Question: We've implemented AppFabric Windows Server Cache for our web application. Initially, we were able to use the cache without any issues. We then increased traffic roughly 100 fold, and began experiencing intermittent exceptions. The exceptions occur roughly once per 2 days, for about a minute at a time.
Our configuration:
- - - - - - - - - - <URL>
The errors in the order that they occur (the exceptions are occur for during the 1 minute period):
- System.Net.Sockets.SocketException : An existing connection was forcibly closed by the remote host
Microsoft.ApplicationServer.Caching.DataCacheException: 'ErrorCode<ERRCA0016>:SubStatus<ES0001>:The connection was terminated, possibly due to server or network problems or serialized Object size is greater than MaxBufferSize on server. Result of the request is unknown. ---> System.ServiceModel.CommunicationException: The socket connection was aborted. This could be caused by an error processing your message or a receive timeout being exceeded by the remote host, or an underlying network resource issue. Local socket timeout was '00:15:00'. ---> System.Net.Sockets.SocketException: An existing connection was forcibly closed by the remote host --- End of inner exception stack trace --- at System.Runtime.AsyncResult.End<URL>'- Microsoft.ApplicationServer.Caching.DataCacheException:
'ErrorCode<ERRCA0017>:SubStatus<ES0006>:There is a temporary failure. Please retry later. (One or more specified cache servers are unavailable, which could be caused by busy network or servers. For on-premises cache clusters, also verify the following conditions. Ensure that security permission has been granted for this client account, and check that the AppFabric Caching Service is allowed through the firewall on all cache hosts. Also the MaxBufferSize on the server must be greater than or equal to the serialized object size sent from the client.) at Microsoft.ApplicationServer.Caching.DataCache.ThrowException(ResponseBody respBody) at Microsoft.ApplicationServer.Caching.DataCache.GetNextBatch(String region, DataCacheTag<URL>'- Microsoft.ApplicationServer.Caching.DataCacheException:
'ErrorCode<ERRCA0018>:SubStatus<ES0001>:The request timed out. at Microsoft.ApplicationServer.Caching.DataCache.ThrowException(ResponseBody respBody) at Microsoft.ApplicationServer.Caching.DataCache.GetNextBatch(String region, DataCacheTag<URL>'
We have also created a tracelog session on the caching server to capture more information to diagnose the issue - any suggestions on how to analyze this would be appreciated (I can make this available if need be).
We also monitored various AppFabric, CLR, and Network performance counters, below is a screenshot of the event as it occurs:

Thanks in advance for any thoughts or advice you can share on resolving this issue.
## UPDATE 1
The following are the exceptions occurring continuously on the AppFabric Caching during the intermittent errors (abstracted from tracelogs) :
- 'System.ServiceModel.CommunicationException: The socket connection was aborted because an asynchronous send to the socket did not complete within the allotted timeout of 00:00:00.<PHONE>. The time allotted to this operation may have been a portion of a longer timeout. ---> System.ObjectDisposedException: The socket connection has been disposed. Object name: 'System.ServiceModel.Channels.SocketConnection'. --- End of inner exception stack trace --- at System.ServiceModel.Channels.SocketConnection.ThrowIfNotOpen() at System.ServiceModel.Channels.SocketConnection.BeginRead(Int32 offset, Int32 size, TimeSpan timeout, WaitCallback callback, Object state) at System.ServiceModel.Channels.SessionConnectionReader.BeginReceive(TimeSpan timeout, WaitCallback callback, Object state) at System.ServiceModel.Channels.SynchronizedMessageSource.ReceiveAsyncResult.PerformOperation(TimeSpan timeout) at System.ServiceModel.Channels.SynchronizedMessageSource.SynchronizedAsyncResult'1..ctor(SynchronizedMessageSource syncSource, TimeSpan timeout, AsyncCallback callback, Object state) at System.ServiceModel.Channels.FramingDuplexSessionChannel.BeginReceive(TimeSpan timeout, AsyncCallback callback, Object state) at Microsoft.ApplicationServer.Caching.WcfServerChannel.CompleteProcessing(IAsyncResult result)'- 'System.ServiceModel.CommunicationObjectAbortedException: The communication object, System.ServiceModel.Channels.ServerSessionPreambleConnectionReader+ServerFramingDuplexSessionChannel, cannot be used for communication because it has been Aborted. at System.Runtime.AsyncResult.End<URL>'
## UPDATE 2
After another day of troubleshooting we took the following actions which produced some improvement:
1. Based on this and this we increased maxConnectionsToServer to 3. As a result we gained 50% more client requests/sec as recorded by the AppFabric Caching:Cache perf counter, but the intermittent errors did not stop occuring
2. We increased the maxBufferSize and maxBufferPoolSize to <PHONE> (int32.max) on the Cache Server configuration. So far we are able to handle 300x traffic volume w/o errors. We will continue to increase traffic volume and monitor. More updates to follow
## UPDATE 3
We added two more hosts with 16GB each to the cluster and enabled HighAvailability mode (via 'Secondaries=1'). Currently the original host remains in the cluster with 96GB ram - all hosts have 'cacheSize = 12'GB. On the cache clients we increase the 'MaxConnectionToServer' to '12' (1 per core). Below are our findings:
- - 'ErrorCode<ERRCA0017>:SubStatus<ES0005>:There is a temporary failure. Please retry later. (There was a contention on the store.)'- 'ErrorCode<ERRCA0017>:SubStatus<ES0004>:There is a temporary failure. Please retry later. (Replication queue was full. This may happen during reconfiguration of cluster hosts.)'-
We plan to remove 80GB ram from the original cache host. More updates to follow.
## UPDATE 4
The problem seems to have been solved by reducing the amount of RAM in the cache hosts to 16GB. We no longer see the intermittent errors with traffic increased to 400x. Seems to be cased closed. Now on to the next issue: <URL>
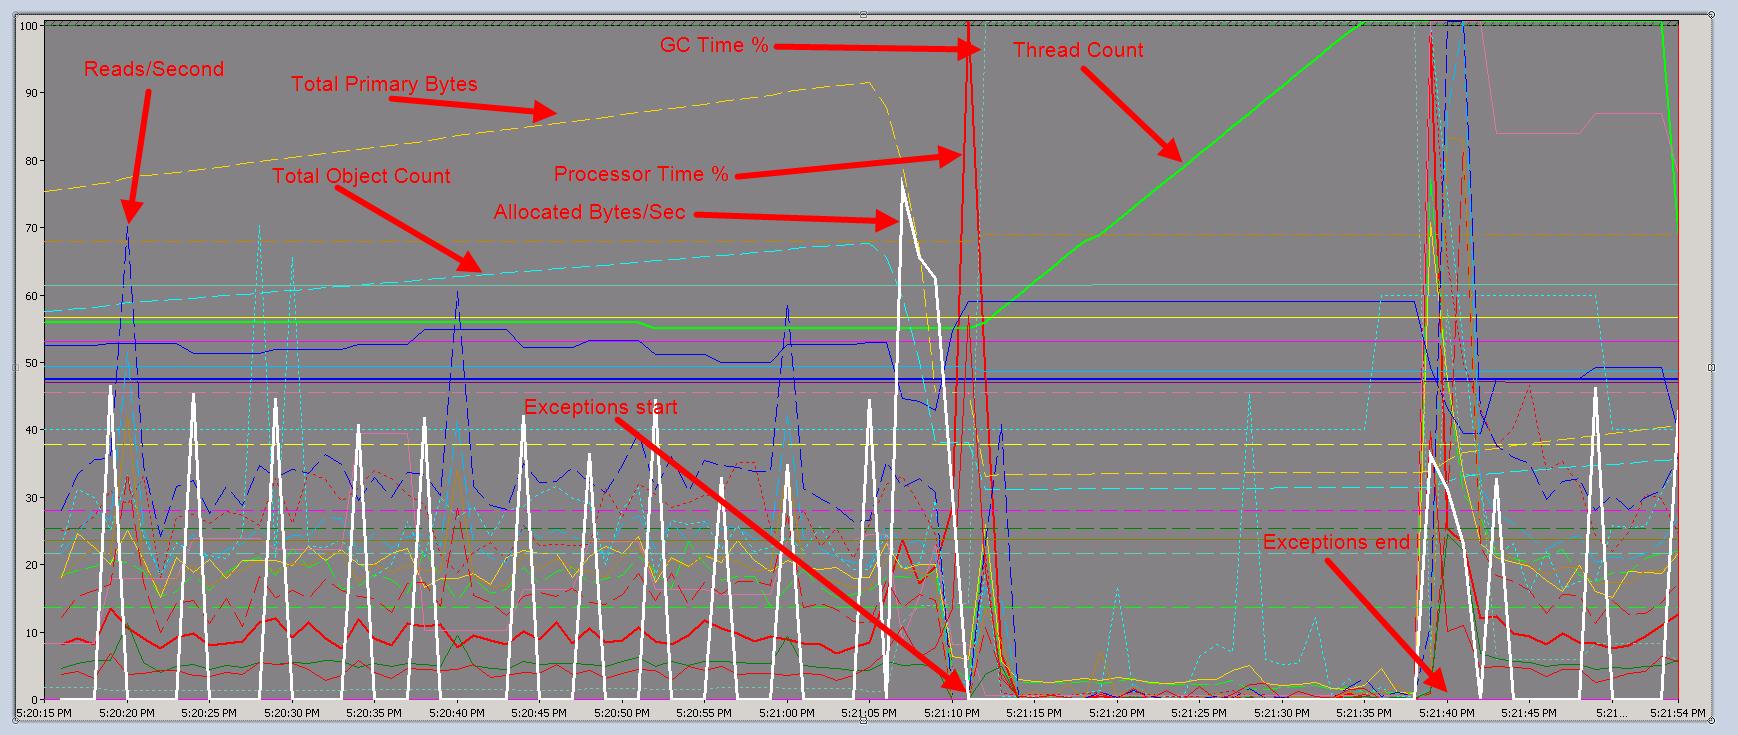
Answer: Reposting an answer given by on <URL>:
> You appear to be encountering an issue nearly identical to one I'm working with Microsoft at the moment. If it's the same issue, it is probably caused by GC taking a long time and causing delays in the response time for AppFabric. From your perf counters it looked like GC time shot up when you started getting the problem so it probably is the same issue.This issue is being investigated actively by Microsoft. In the meantime, in order to alleviate the problem (at least from our findings) you can run more servers with less memory (shrink the size of the memory space that GC is working against) and you can increase the RequestTimeout on your client. By default that is set to 15000 (15 secs) but we have tried raising it to 30000 which helped eliminate some of the issues. This is NOT a good long term solution in my opinion, just passing on information. I've seen the issue with servers having only 24gb memory (with 12gb for cache) and it only really got noticeably better when we tried 8gb servers with 4gb set to cache - that caused GC to do MUCH better.Hope that helps, but if this is the issue I think it is there's no solution yet.
It did help, the intermittent errors stopped after we reduced the cache host RAM to 16GB.